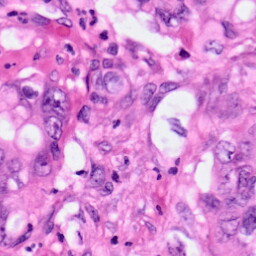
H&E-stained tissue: Pancreatic